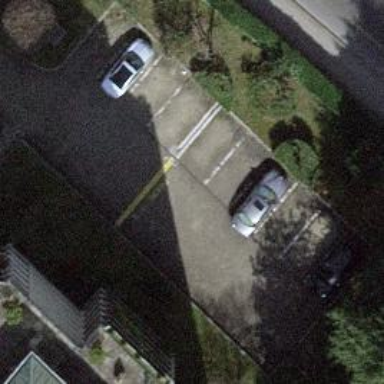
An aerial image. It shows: Parking area with surface.